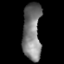
Tissue: lung
Cell type: T cells
Senescence score: 0.1395
Nuclear area (px): 1017
Mean DAPI intensity: 122.072